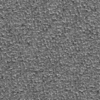
Label: not_dusty